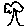
Label: tree